Question: Occasionally Android system calls, such as <URL>, can take 1000x times longer than normal, for example ~10 seconds for a single call that might normally complete in ~10 milliseconds. My question is how to identify cases like this, understand why it's happening and resolve the problem.
The example below is retrieving the "user profile" on an Android system. On my Nexus 6 it normally takes ~10 milliseconds to do this. Older devices were similarly quick. Occasionally though it can 20+ seconds. Using traceview, it shows that virtually all the time is spent in "context switch":

My device unusually has ~7,000 contacts. For the "user profile" that I'm requesting, the result is only a single row. It's requested using 'Uri.withAppendedPath(Profile.CONTENT_URI, Data.CONTENT_DIRECTORY)' - which I presume would be a common, optimized case. At the moment, the queries are done on the main thread, which may be complicating things... the Android documentation mentions that "you should do queries asynchronously on a separate thread". I will migrate to that in the future but I'm skeptical of that being the cause as it was working fine previously.
Another surprising factor is the strange consistency. I have multiple queries in the app. For a sequence of runs, the "user profile" will be consistently slow then start being fast again and I can't reproduce the issue. Likewise other contact queries that aren't the user profile, will be fast and then become slow. For the past six months, all the queries have been fast through the Nexus 5 and Nexus 6 devices - this only appeared in the last week.
The query:
'''
Uri uri = Uri.withAppendedPath(Profile.CONTENT_URI, Data.CONTENT_DIRECTORY),
Log.d(TAG, "getOwner: " + uri.toString());
Cursor cur = mResolver.query(
uri,
PROJECTION, // 6 columns
null,
null,
Data.IS_PRIMARY + " DESC");
Log.d(TAG, "getOwner: query count - " + cur.getCount());
'''
Log Output:
'''
// NOTE 18 second gap between log entries
19:20:33.134 D/ConnectActivity: getOwner: URI: content://com.android.contacts/profile/data
19:20:51.779 D/ConnectActivity: getOwner: query count - 1
'''
I still find this behaviour surprising and don't understand why it occurs.
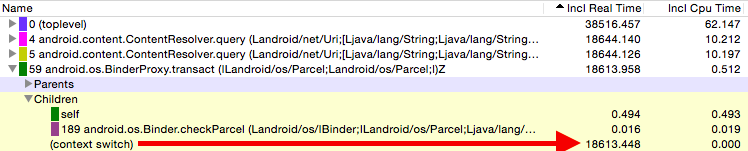
Answer: Levels of debugging and improvements (the last two are specifically for slow "context switch"):
1. Query Improvements: query Uri, Projection size and column indices caching more details
2. Query Filtering: reduce size of the query result through better filtering
3. Asynchronous: slow queries shouldn't block the UI thread, use
4. Observe Logs: around the slowdown to see if it has any clues more details on logs
5. Traceview: to identify where the call is spending time
6. Context Switch: explanation
## Query Improvements & Filtering
In mosts cases, querying the right Uri, reducing the number of columns in the projection and caching column indices are the primary improvements: <URL>
This example is for obtaining the name from the user profile:
'''
Cursor cur = mResolver.query(
// Uri will only return user profile rather than everything in contacts
Uri.withAppendedPath(Profile.CONTENT_URI, Data.CONTENT_DIRECTORY),
// Projection only has 2 columns to reduce the data returned
new String[] {
Data.MIMETYPE,
ContactsContract.Data.DISPLAY_NAME};
// Filter matches on specific mimetype to reduce result size
Data.MIMETYPE + "=?",
// Filter matches on specific mimetype to reduce result size
new String[]{StructuredName.CONTENT_ITEM_TYPE},
// No sorting may improve performance
null);
'''
## Asynchronous
The <URL>:
## Observe Logs
You should look at lot around the slowdown to both quantify it and see if it has only clues to the cause. ContentResolver.query(...) calls often take 10-100 milliseconds and anything within that range may be improved as above but is fairly expected. In the range 1-10 seconds, this may be caused by a context switch to other processes. When the context switch occurs, ART (default Runtime in Android 5.0), will output a log line indicating the context switch and the time taken for it:
## Traceview
Android's <URL> can be used to identify where time is being spent. The basic usage is to wrap the method you wish to profile as follows:
'''
Debug.startMethodTracing("trace-name");
// Code to profile
Debug.stopMethodTracing();
'''
Next pull the logs from the device (I believe this is the default path):
'''
adb pull /storage/emulated/legacy/dmtrace.trace
'''
<URL>. The most suspicious entries are where vastly exceeds the . That means that means the method took a long time but didn't do much in your code, so it must have been blocked by something outside of the app process.
You can see that a list methods and the time for each. Starting at "0 (top level)" click the triangle to see the "children" and open that. Each child will list a method number that you can use to find the method elsewhere in traceview and looks at their children, descending through the hierarchy. Looking for cases where >> , you will often find it ends with "(context switch)". This is the long blocking event that's slowing down your process.

## Context Switch
Wikipedia <URL>:
In the case of Android, this indicates the OS has chosen to preserve the state of your app, remove it from the CPU so that it can execute another process. When the context switch is over, the process may be reinstated on the CPU and resume execution.